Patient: sex M, age 43
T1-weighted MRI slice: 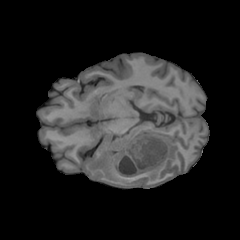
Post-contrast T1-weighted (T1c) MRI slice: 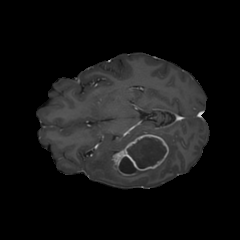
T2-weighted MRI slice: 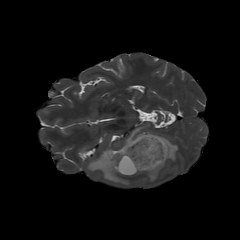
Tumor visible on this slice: yes
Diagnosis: Glioblastoma, IDH-wildtype
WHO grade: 4